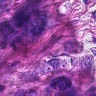
Metastatic tissue present: yes